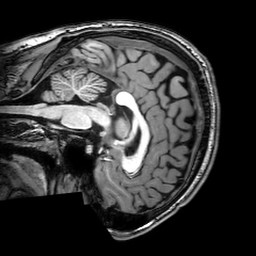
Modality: T1w
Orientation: sagittal
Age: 19
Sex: male
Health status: healthy
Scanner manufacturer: philips
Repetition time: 0.008176 s
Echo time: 0.00374 s